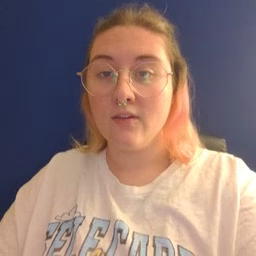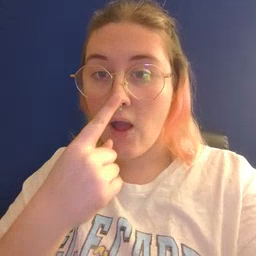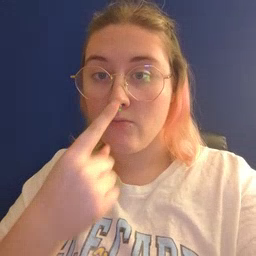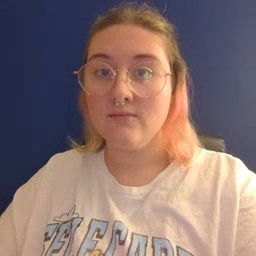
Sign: nose